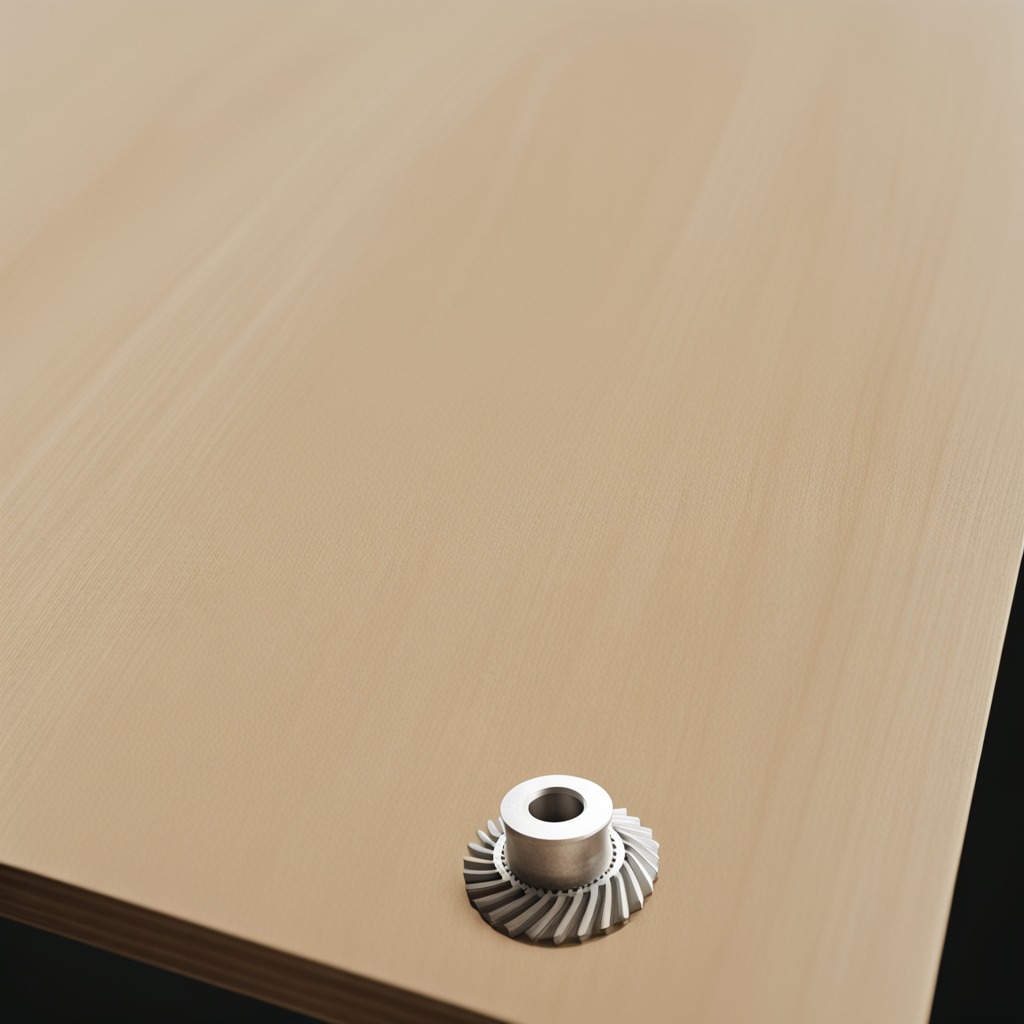
A steel gear with teeth is lying on the plywood surface in a paint workshop lit by afternoon window light.